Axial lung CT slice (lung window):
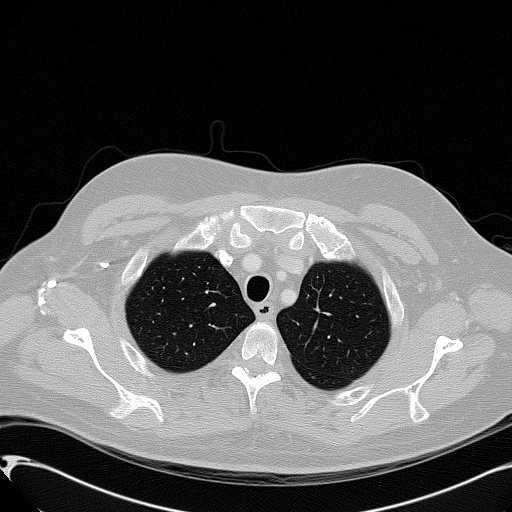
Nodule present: no